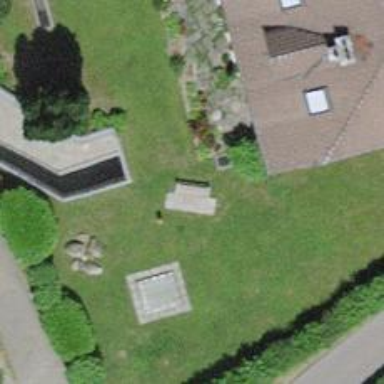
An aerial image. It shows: Brown bench in the vicinity.